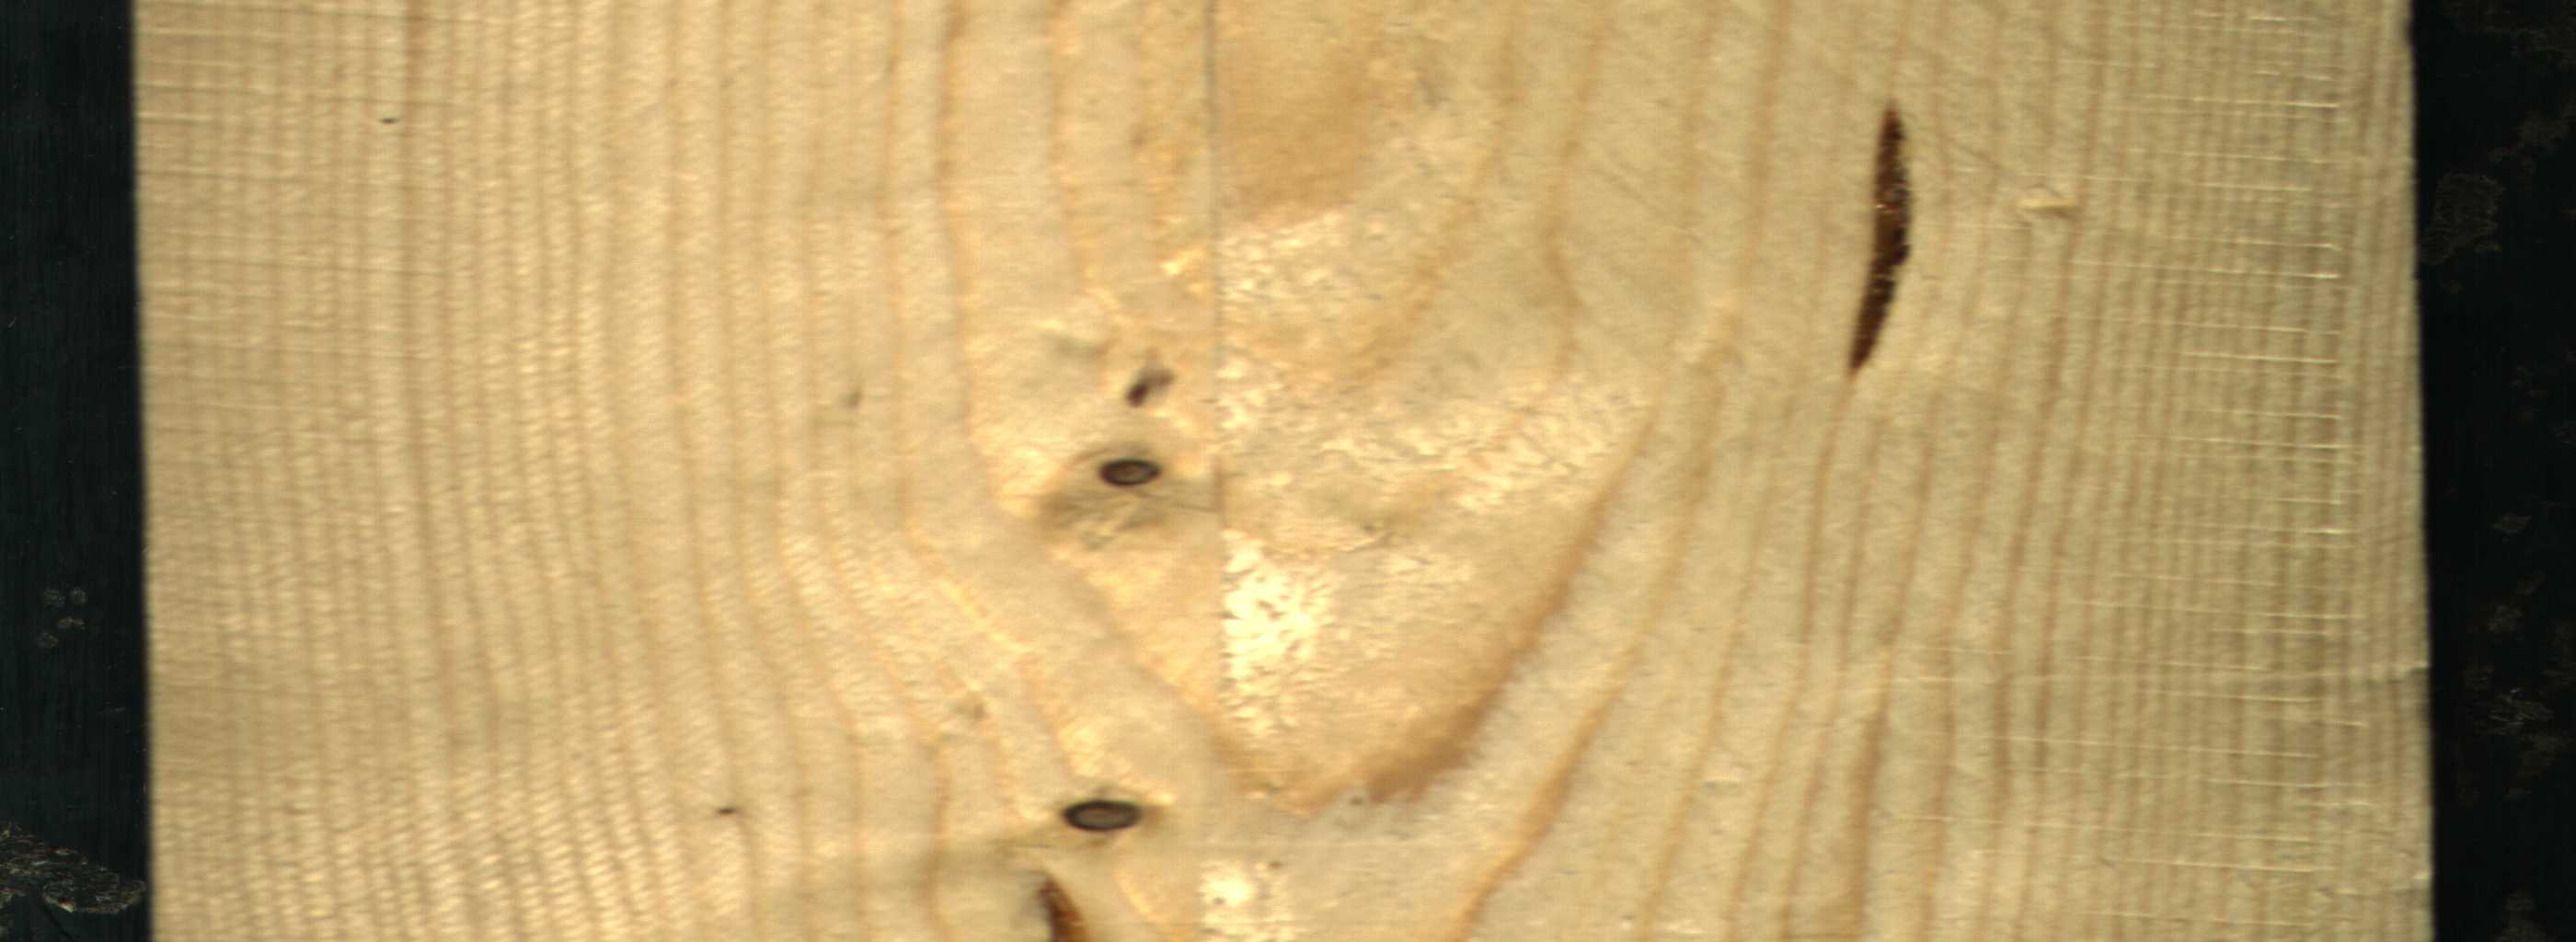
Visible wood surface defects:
resin
resin
Dead_Knot
Dead_Knot